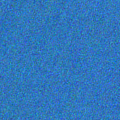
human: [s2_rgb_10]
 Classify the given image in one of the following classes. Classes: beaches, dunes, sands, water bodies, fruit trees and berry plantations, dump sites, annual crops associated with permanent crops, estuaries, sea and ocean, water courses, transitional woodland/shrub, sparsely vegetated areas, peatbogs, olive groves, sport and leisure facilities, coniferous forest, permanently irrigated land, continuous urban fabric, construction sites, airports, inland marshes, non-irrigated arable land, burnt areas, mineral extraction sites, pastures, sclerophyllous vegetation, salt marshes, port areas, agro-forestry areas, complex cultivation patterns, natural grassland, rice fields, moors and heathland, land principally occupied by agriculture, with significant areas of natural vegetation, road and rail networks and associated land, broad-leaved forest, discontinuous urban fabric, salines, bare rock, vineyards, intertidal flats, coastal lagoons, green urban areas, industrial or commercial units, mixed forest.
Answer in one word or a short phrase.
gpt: sea and ocean